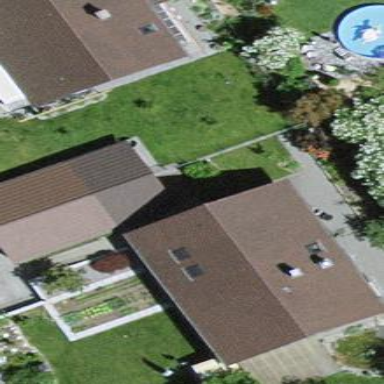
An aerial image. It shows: Garage building.